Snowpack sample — Loveland Pass, Silver Plume, Colorado, USA (2/11/26, 12:00 PM MST)
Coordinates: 39.663, -105.886
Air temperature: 35 °F
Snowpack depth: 82 cm
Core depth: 10 cm
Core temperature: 17.6 °F
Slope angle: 13°, slope face: 12°
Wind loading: high
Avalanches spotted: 1
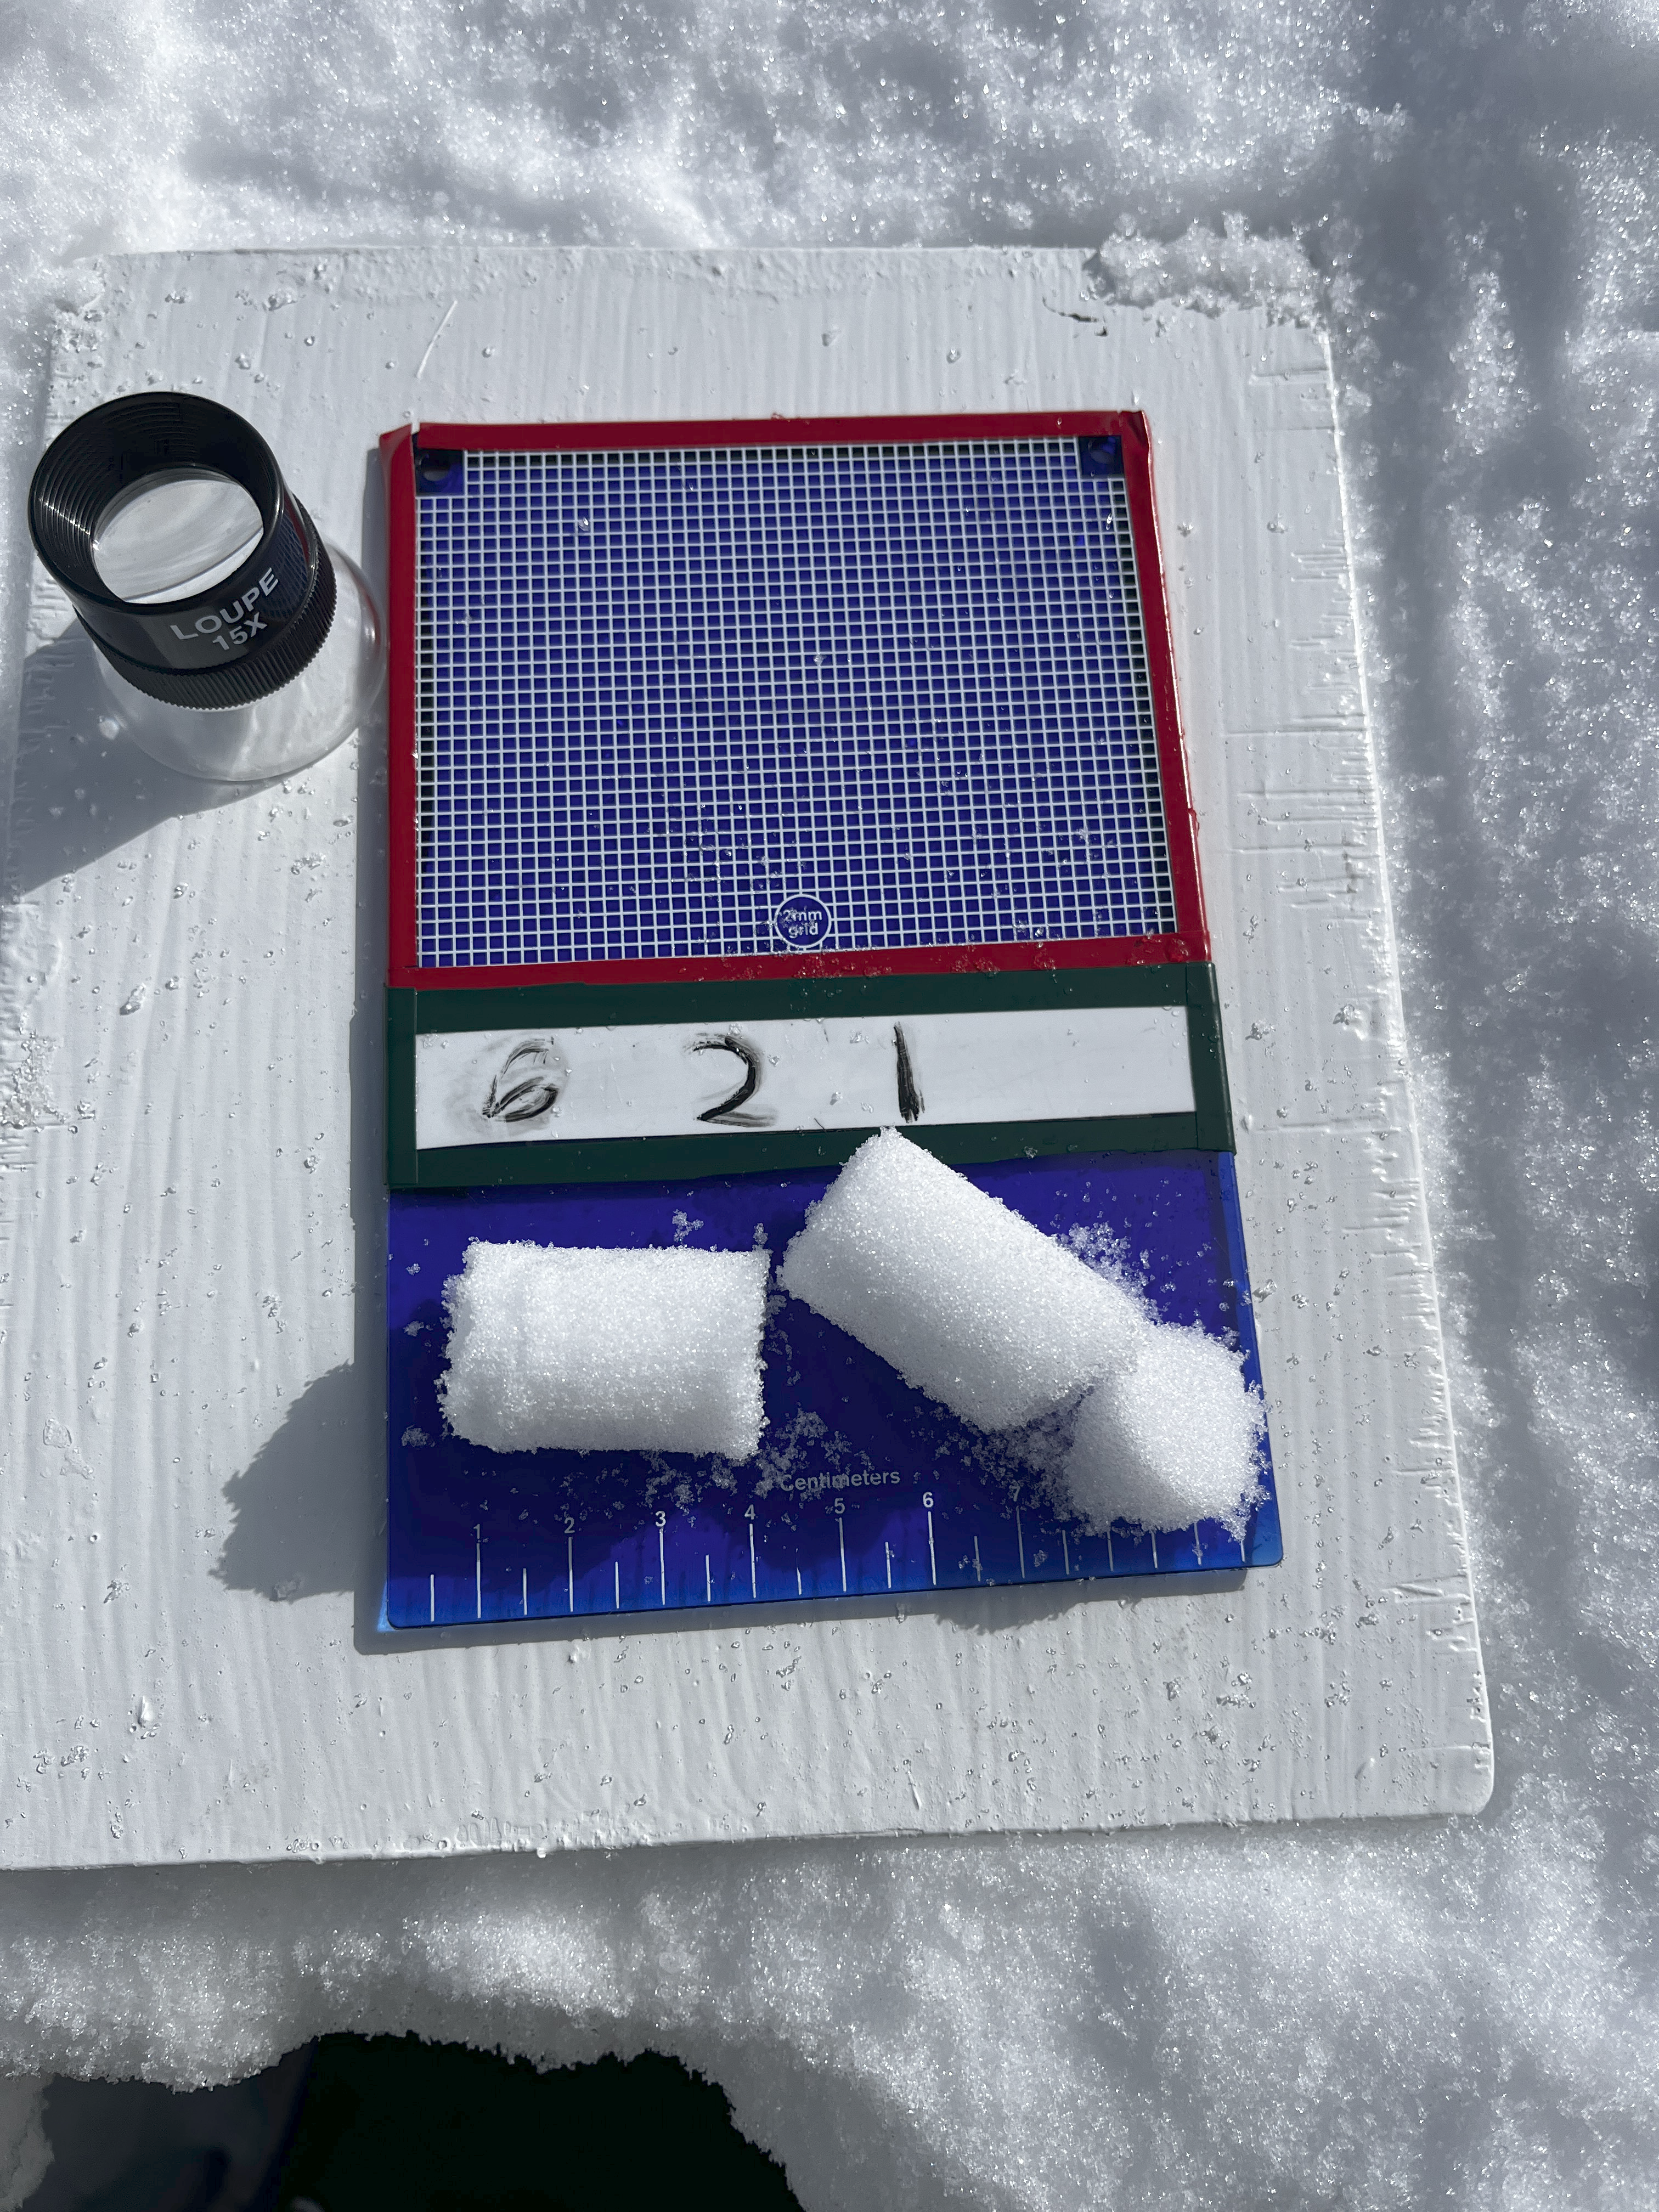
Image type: crystal_card
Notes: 1 small avalanche spotted on the north side of the bowl, lots of wind loading